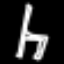
Label: chair